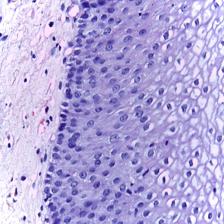
Diagnosis: Normal